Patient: sex F, age 26
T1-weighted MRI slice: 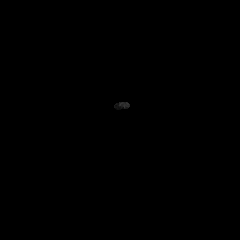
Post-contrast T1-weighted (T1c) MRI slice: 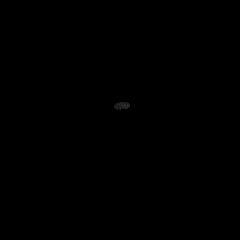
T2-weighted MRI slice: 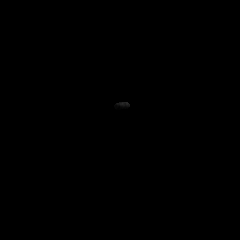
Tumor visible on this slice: no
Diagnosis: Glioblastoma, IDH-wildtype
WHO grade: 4